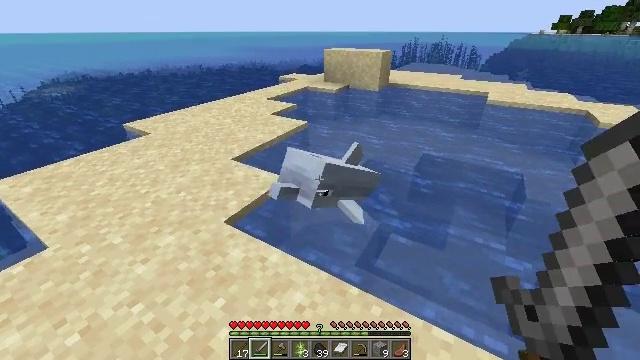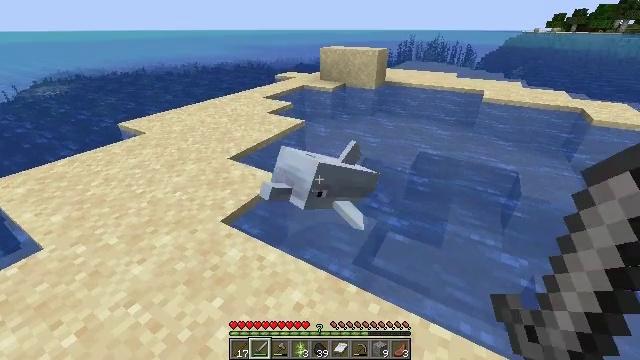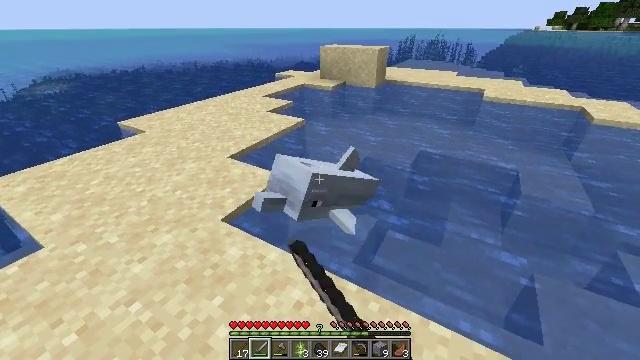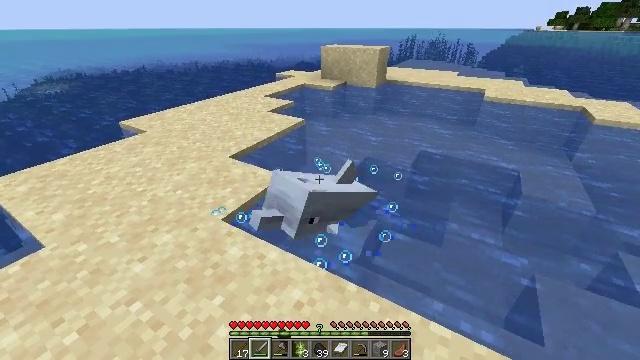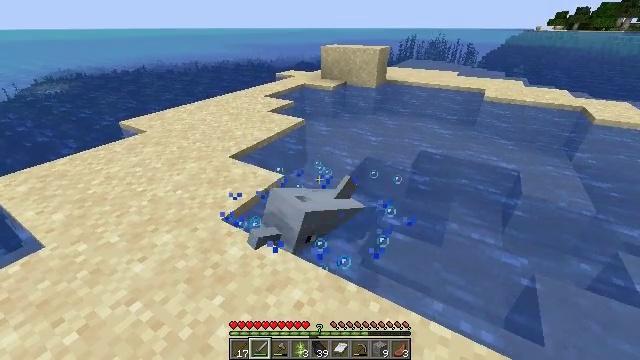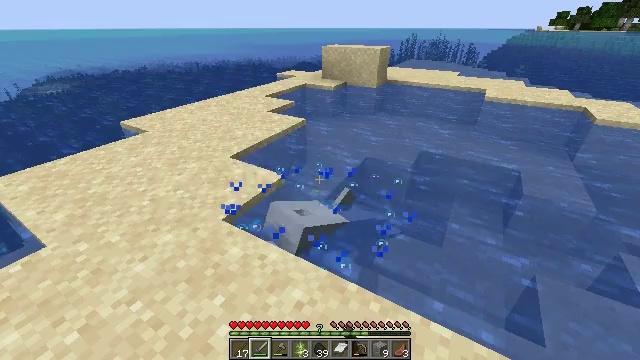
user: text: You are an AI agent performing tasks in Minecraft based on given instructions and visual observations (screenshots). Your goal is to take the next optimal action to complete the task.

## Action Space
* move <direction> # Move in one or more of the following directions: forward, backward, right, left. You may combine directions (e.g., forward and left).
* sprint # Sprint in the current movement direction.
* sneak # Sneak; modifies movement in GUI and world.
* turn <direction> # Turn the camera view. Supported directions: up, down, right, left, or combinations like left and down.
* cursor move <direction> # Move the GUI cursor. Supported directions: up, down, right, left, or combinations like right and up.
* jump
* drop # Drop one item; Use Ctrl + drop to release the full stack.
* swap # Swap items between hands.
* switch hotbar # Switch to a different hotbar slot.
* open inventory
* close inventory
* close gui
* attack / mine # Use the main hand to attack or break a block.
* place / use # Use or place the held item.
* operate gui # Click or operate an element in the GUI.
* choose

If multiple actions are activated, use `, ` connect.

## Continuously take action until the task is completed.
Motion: motion action
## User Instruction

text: Hunt sea creatures.
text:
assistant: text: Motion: attack / mine
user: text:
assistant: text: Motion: attack / mine
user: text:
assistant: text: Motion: attack / mine
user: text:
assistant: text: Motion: no_op
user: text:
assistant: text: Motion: no_op
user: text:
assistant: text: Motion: no_op